Field crop: tomato
Growth stage: 2
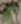
Species: solanum